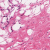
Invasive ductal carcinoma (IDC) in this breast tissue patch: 0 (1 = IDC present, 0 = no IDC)